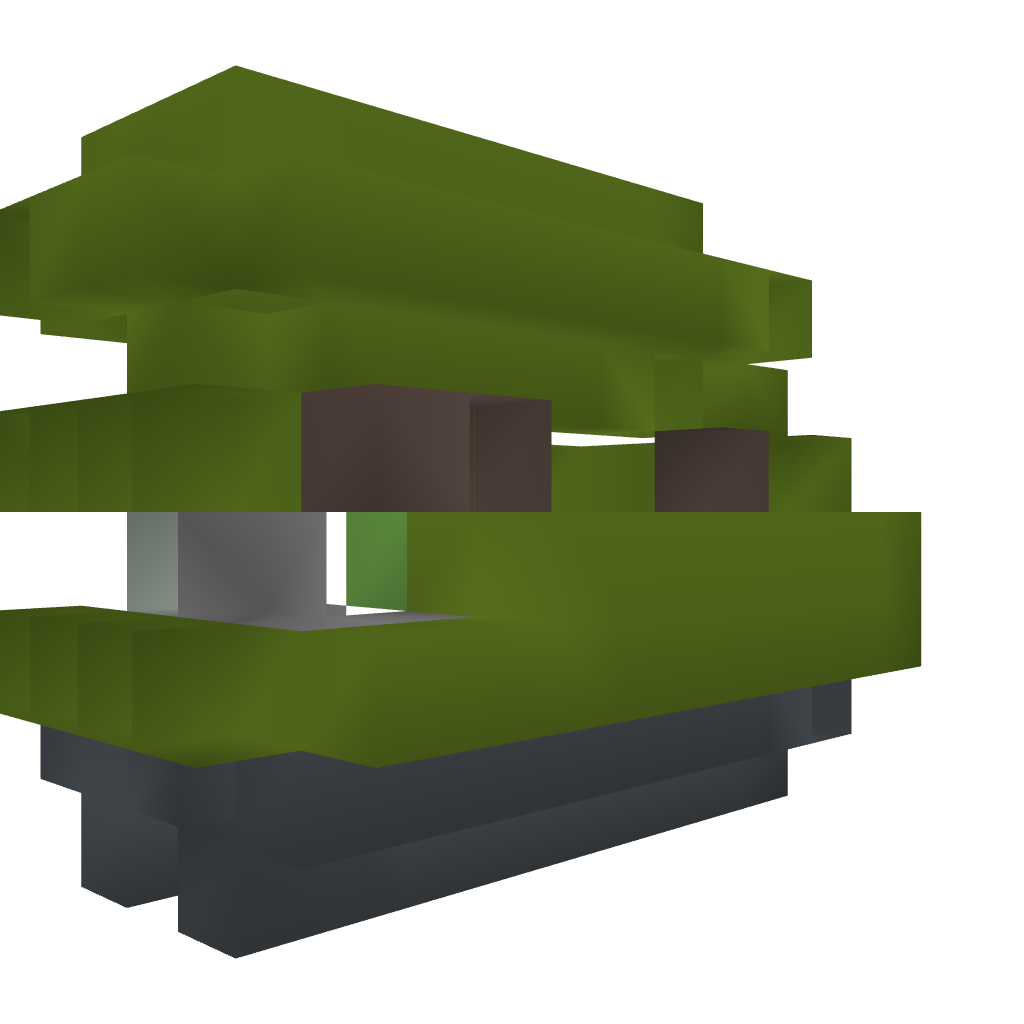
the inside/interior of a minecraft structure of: Small Canon (1-5)